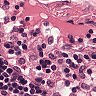
Metastatic tissue present: no